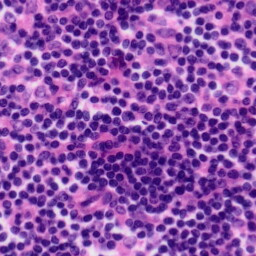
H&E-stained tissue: Tonsil